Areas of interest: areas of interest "Hotel"
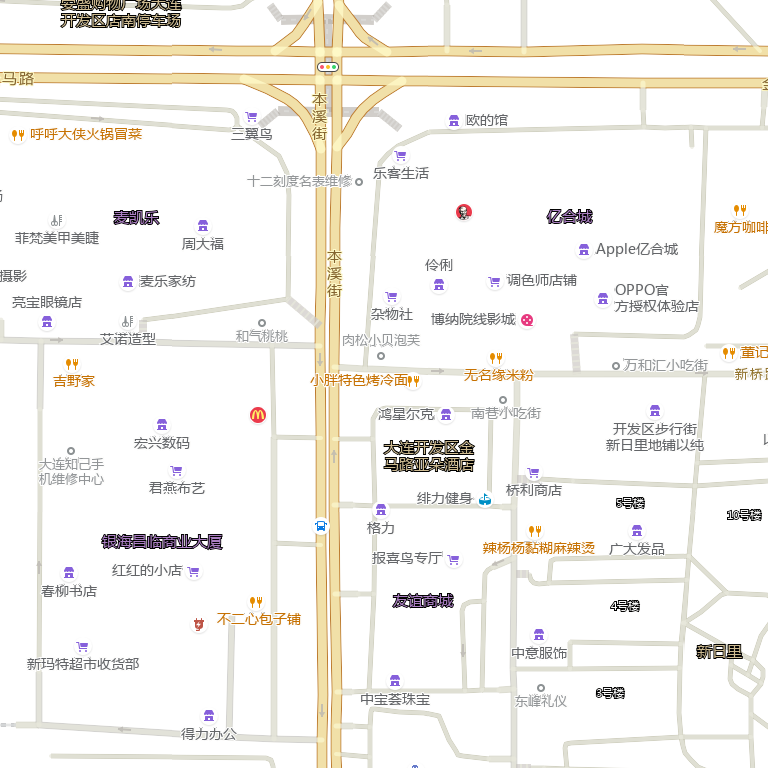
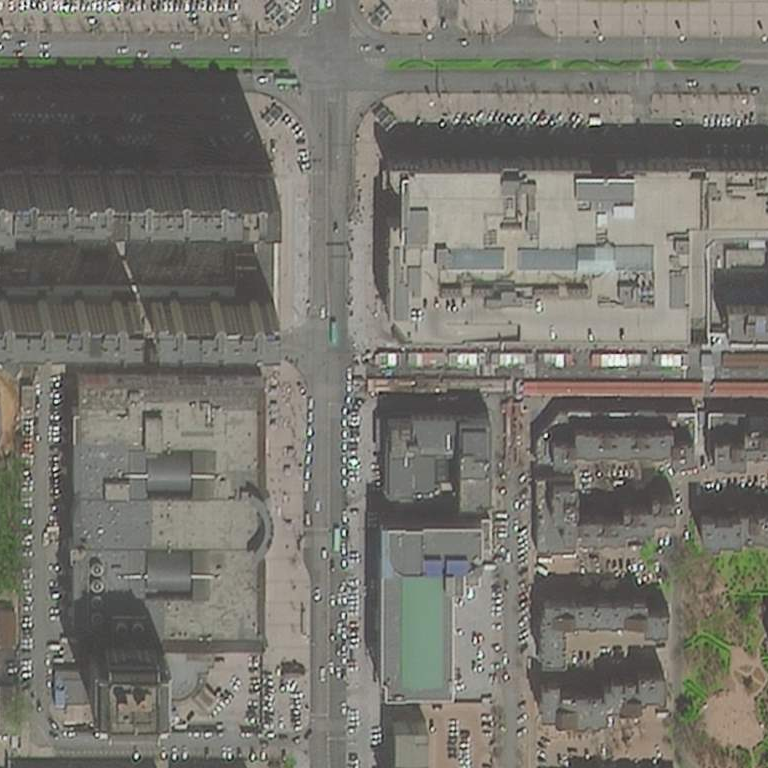